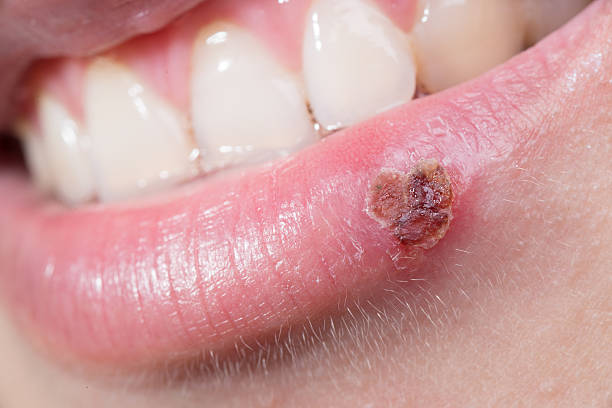
Condition: Mouth Ulcer